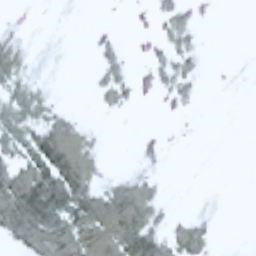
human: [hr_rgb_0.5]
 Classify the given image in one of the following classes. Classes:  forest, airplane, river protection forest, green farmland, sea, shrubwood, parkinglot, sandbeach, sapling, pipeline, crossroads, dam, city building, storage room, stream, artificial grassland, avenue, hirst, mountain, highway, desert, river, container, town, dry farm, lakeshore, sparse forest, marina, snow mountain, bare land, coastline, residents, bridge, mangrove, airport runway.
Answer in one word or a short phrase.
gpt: snow mountain